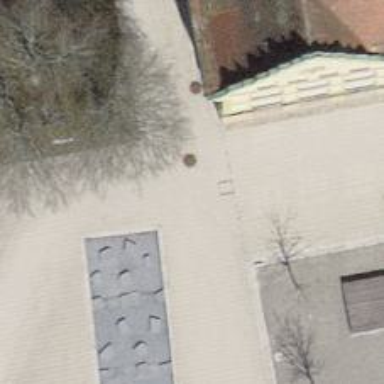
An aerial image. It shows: Footway surfaced with paving stones.